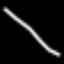
Label: diamond